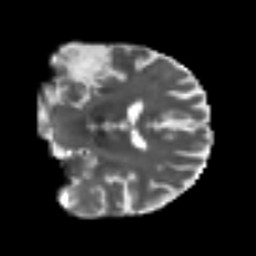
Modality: T2w
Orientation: coronal
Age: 49
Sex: female
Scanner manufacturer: siemens
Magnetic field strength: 3 T
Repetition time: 4.987 s
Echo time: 0.0792 s